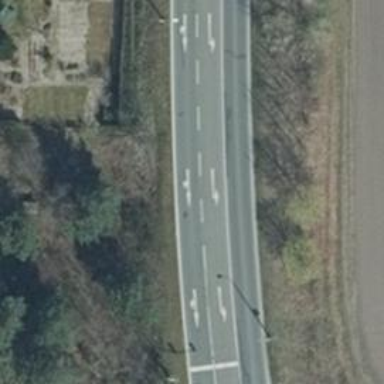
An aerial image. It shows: Primary highway.